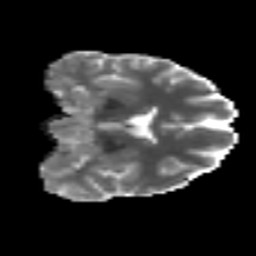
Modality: MD
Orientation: coronal
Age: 23
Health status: ill
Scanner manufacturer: philips
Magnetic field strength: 3 T
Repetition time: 9 s
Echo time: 0.127 s